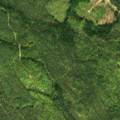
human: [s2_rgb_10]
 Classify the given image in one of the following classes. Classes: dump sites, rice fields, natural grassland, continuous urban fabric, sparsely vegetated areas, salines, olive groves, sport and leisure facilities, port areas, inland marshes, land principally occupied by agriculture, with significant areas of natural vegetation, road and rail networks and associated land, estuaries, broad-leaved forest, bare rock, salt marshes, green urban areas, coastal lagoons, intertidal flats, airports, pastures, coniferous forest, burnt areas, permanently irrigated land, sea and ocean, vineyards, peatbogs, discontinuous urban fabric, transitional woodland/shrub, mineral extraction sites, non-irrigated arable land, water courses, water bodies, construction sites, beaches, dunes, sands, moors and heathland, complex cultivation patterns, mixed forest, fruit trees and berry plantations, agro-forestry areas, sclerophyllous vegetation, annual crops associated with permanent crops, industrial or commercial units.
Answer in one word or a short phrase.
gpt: coniferous forest, mixed forest